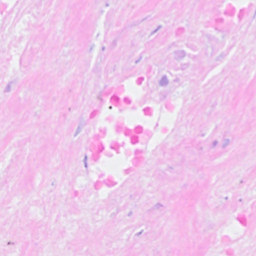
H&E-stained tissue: Breast